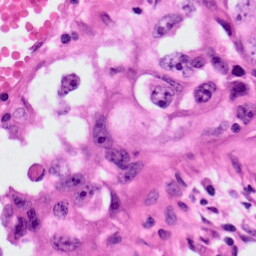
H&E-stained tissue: Lung